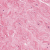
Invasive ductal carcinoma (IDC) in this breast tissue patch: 0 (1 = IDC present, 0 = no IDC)